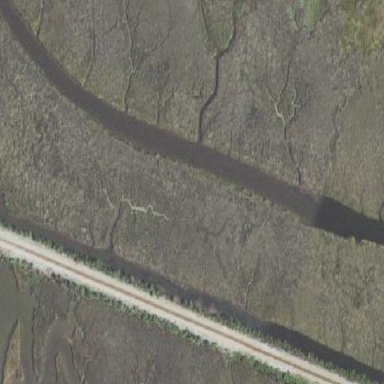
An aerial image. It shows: Saltmarsh wetland area.